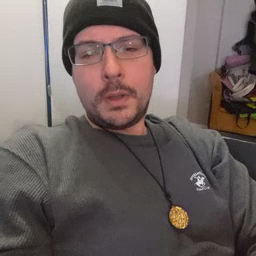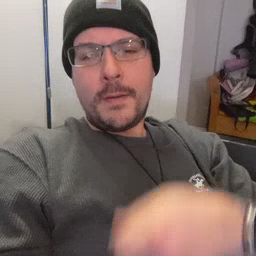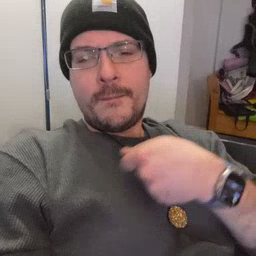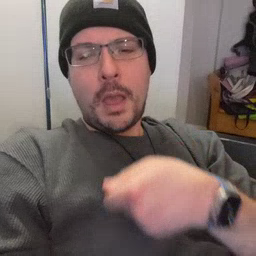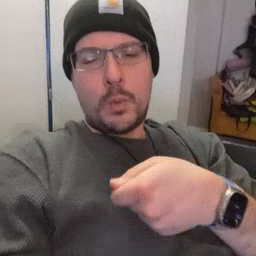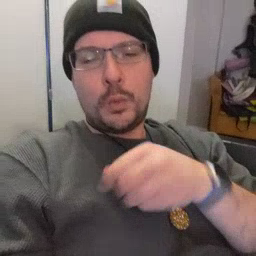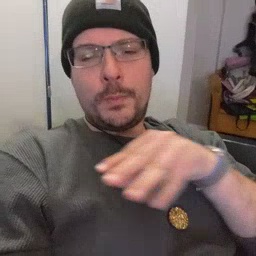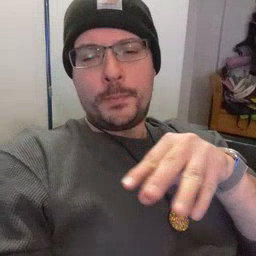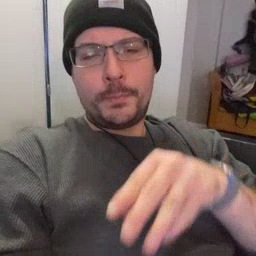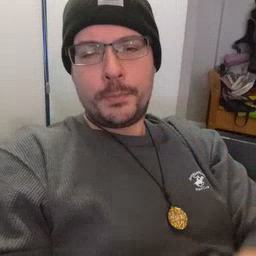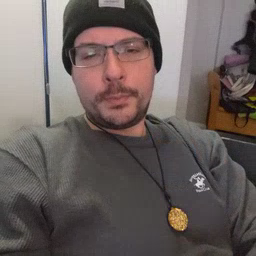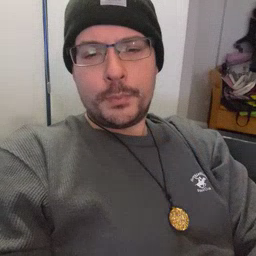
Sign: vacuum